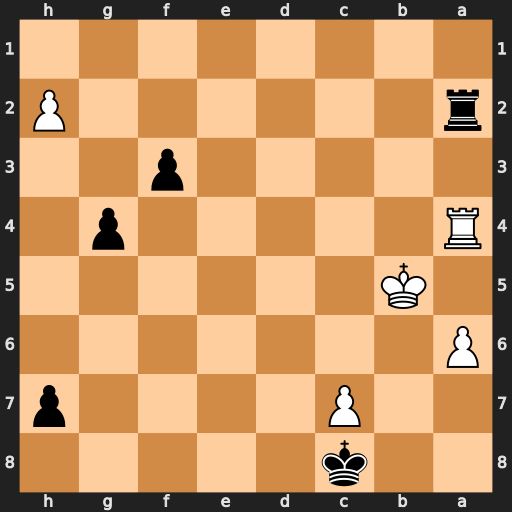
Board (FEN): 2k5/2P4p/P7/1K6/R5p1/5p2/r6P/8
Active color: b
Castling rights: -
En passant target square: -
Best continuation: Rxa4 Kxa4 Kxc7 a7 Kb7